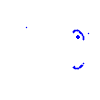
Particle: kaon